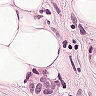
Metastatic tissue present: yes